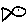
Label: fish